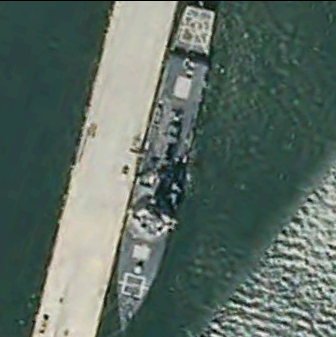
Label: cruiser